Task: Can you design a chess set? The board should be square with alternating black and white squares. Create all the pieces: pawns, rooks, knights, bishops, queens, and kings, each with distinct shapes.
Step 4959:
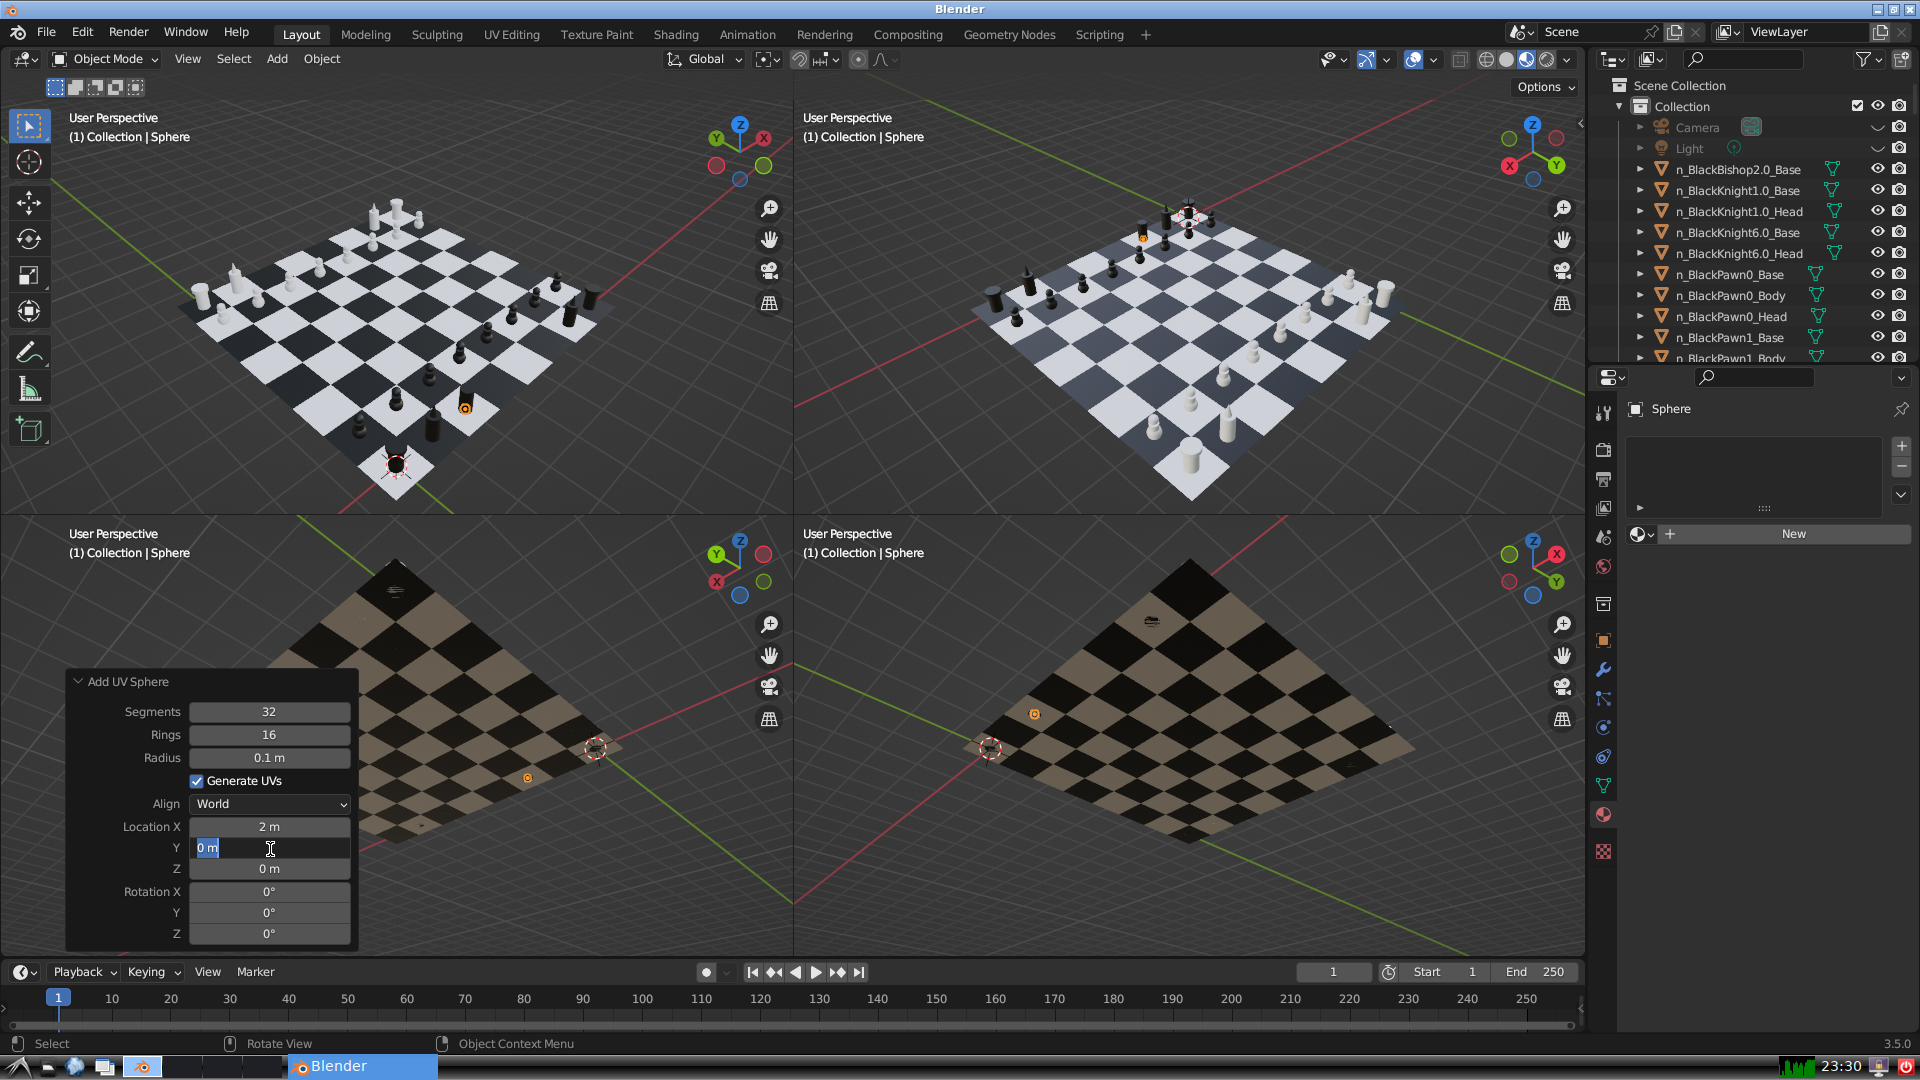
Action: input_text: 0.0